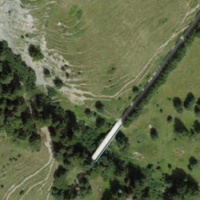
EUNIS habitat code: 26
Species observed at this site:
Arnica montana
Traunsteinera globosa